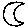
Label: moon